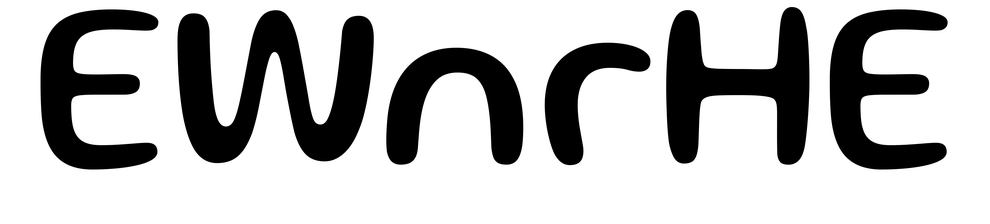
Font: Gluten_Regular